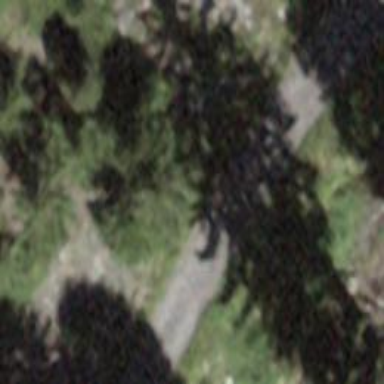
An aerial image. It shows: Well-maintained track road with grade 1 tracktype.